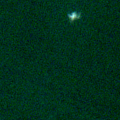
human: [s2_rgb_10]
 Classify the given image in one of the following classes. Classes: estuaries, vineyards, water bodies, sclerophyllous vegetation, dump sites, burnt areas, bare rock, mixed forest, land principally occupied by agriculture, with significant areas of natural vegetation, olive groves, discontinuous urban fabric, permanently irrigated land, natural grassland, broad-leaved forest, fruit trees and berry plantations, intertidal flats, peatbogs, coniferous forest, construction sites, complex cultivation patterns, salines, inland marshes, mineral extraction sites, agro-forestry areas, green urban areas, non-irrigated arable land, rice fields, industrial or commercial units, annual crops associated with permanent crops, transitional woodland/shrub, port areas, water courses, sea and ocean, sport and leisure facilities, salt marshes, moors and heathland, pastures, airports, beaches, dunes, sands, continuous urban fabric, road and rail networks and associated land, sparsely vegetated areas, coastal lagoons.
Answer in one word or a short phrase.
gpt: sea and ocean